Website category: auto
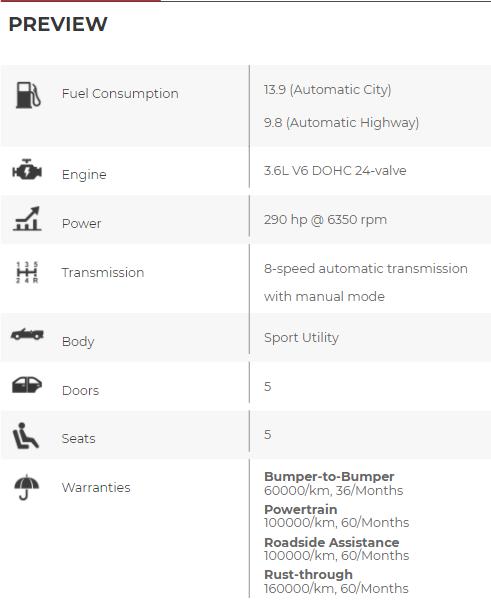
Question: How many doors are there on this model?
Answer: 5

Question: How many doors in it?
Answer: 5

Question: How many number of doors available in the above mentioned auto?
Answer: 5

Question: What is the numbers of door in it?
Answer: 5

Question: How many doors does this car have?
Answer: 5

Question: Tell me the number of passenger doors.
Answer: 5

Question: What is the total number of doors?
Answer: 5

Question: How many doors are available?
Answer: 5

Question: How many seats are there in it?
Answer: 5

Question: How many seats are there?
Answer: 5

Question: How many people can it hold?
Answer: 5

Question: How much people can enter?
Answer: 5

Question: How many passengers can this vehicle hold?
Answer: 5

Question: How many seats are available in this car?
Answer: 5

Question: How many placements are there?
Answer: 5

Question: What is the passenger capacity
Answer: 5

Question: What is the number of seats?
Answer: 5

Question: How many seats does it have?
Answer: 5

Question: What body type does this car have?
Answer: Sport Utility

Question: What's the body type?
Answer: Sport Utility

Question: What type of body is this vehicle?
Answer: Sport Utility

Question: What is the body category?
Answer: Sport Utility

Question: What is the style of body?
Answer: Sport Utility

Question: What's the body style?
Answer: Sport Utility

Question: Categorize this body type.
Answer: Sport Utility

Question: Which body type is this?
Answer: Sport Utility

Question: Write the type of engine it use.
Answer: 3.6L V6 DOHC 24-valve

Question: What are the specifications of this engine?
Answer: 3.6L V6 DOHC 24-valve

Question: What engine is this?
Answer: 3.6L V6 DOHC 24-valve

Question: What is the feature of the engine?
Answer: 3.6L V6 DOHC 24-valve

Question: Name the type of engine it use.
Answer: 3.6L V6 DOHC 24-valve

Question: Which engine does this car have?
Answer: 3.6L V6 DOHC 24-valve

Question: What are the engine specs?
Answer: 3.6L V6 DOHC 24-valve

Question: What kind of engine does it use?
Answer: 3.6L V6 DOHC 24-valve

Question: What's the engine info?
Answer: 3.6L V6 DOHC 24-valve

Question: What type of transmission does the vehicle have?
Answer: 8-speed automatic transmission with manual mode

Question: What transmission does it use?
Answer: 8-speed automatic transmission with manual mode

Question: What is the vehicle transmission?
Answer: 8-speed automatic transmission with manual mode

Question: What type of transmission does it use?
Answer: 8-speed automatic transmission with manual mode

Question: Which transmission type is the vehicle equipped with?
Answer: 8-speed automatic transmission with manual mode

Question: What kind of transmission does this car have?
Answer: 8-speed automatic transmission with manual mode

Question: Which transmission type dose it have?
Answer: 8-speed automatic transmission with manual mode

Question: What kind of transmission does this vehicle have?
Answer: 8-speed automatic transmission with manual mode

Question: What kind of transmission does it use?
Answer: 8-speed automatic transmission with manual mode

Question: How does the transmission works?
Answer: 8-speed automatic transmission with manual mode

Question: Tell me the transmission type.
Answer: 8-speed automatic transmission with manual mode

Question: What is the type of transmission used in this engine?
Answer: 8-speed automatic transmission with manual mode

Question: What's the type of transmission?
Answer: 8-speed automatic transmission with manual mode

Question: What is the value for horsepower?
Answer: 290 hp @ 6350 rpm

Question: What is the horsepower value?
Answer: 290 hp @ 6350 rpm

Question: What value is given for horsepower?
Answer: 290 hp @ 6350 rpm

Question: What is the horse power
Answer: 290 hp @ 6350 rpm

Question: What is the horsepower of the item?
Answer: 290 hp @ 6350 rpm

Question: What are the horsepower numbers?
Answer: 290 hp @ 6350 rpm

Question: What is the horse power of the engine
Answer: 290 hp @ 6350 rpm

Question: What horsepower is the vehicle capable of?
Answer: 290 hp @ 6350 rpm

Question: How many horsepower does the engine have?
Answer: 290 hp @ 6350 rpm

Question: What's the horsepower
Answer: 290 hp @ 6350 rpm

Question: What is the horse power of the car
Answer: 290 hp @ 6350 rpm

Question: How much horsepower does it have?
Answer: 290 hp @ 6350 rpm

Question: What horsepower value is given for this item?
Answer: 290 hp @ 6350 rpm

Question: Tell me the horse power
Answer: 290 hp @ 6350 rpm

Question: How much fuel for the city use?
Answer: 13.9 (Automatic City)

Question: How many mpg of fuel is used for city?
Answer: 13.9 (Automatic City)